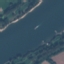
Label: River